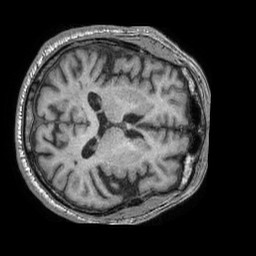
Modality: T1w
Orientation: axial
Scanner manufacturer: philips
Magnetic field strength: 1.5 T
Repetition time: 0.007735 s
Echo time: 0.003525 s